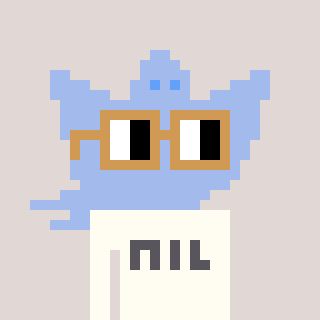
a pixel art character with square brown glasses, a ghost-B-shaped head and a grayscale-colored body on a warm background